Aerial crown-view tile of a tropical tree (Barro Colorado Island, Panama), acquired 20250512:
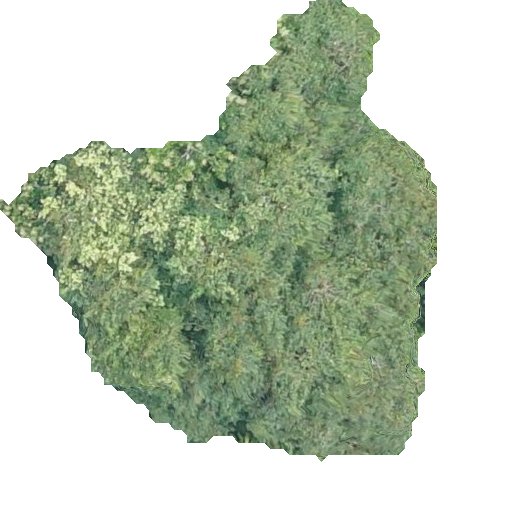
Species: Chrysophyllum cainito
GBIF accepted scientific name: Chrysophyllum cainito
Crown area: 178.932 m²